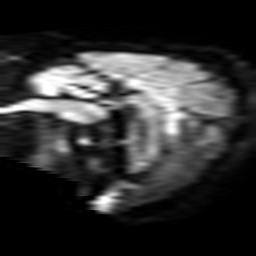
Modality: TRACE
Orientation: sagittal
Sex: female
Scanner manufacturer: philips
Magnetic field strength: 3 T
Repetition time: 3.336 s
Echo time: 0.076 s